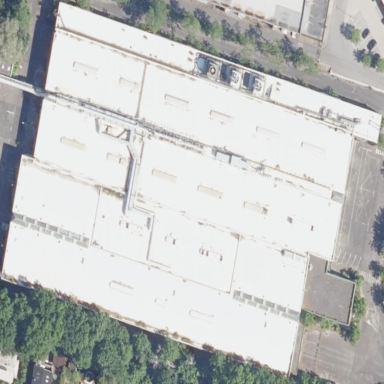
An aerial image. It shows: Industrial building.